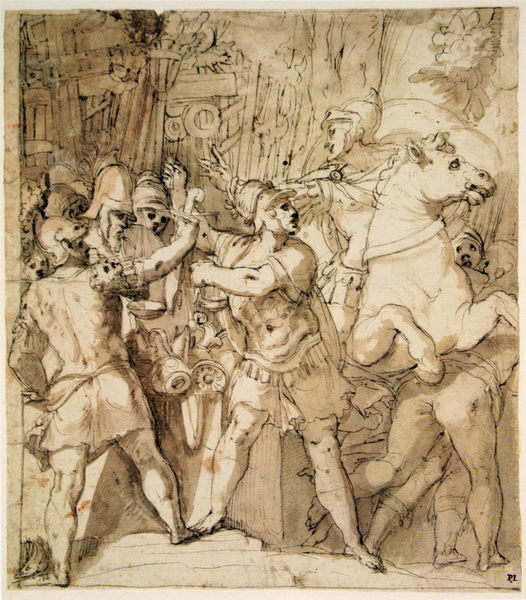
Titel: Brennus wirft sein Schwert in die Waagschale
Künstler: Taddeo Zuccari
Standort: London
Institution: British Museum
Schlagwörter: kämpfer, mann, rubens, menschen, bewegung, braun, grau, lampe, männer, rücken, schwarz, skizze, szene, weiss, zeichnung, rock, mensch, stehen, gesten, pferd, reiter, ritt, sprung, zaumzeug, zügel, hintern, grafik, graphik, sepia, krieg, lanze, soldaten, tusche, barfuß, dynamik, helm, mythologie, ritter, rüstung, schimmel, tinte, römer, helme, antik, krieger, hermes, helmbusch, roß, athen, rufen, zeichung, gouache, gladiator, spferd, tuschegraphik